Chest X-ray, AP view. Patient: 38 years old, sex F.
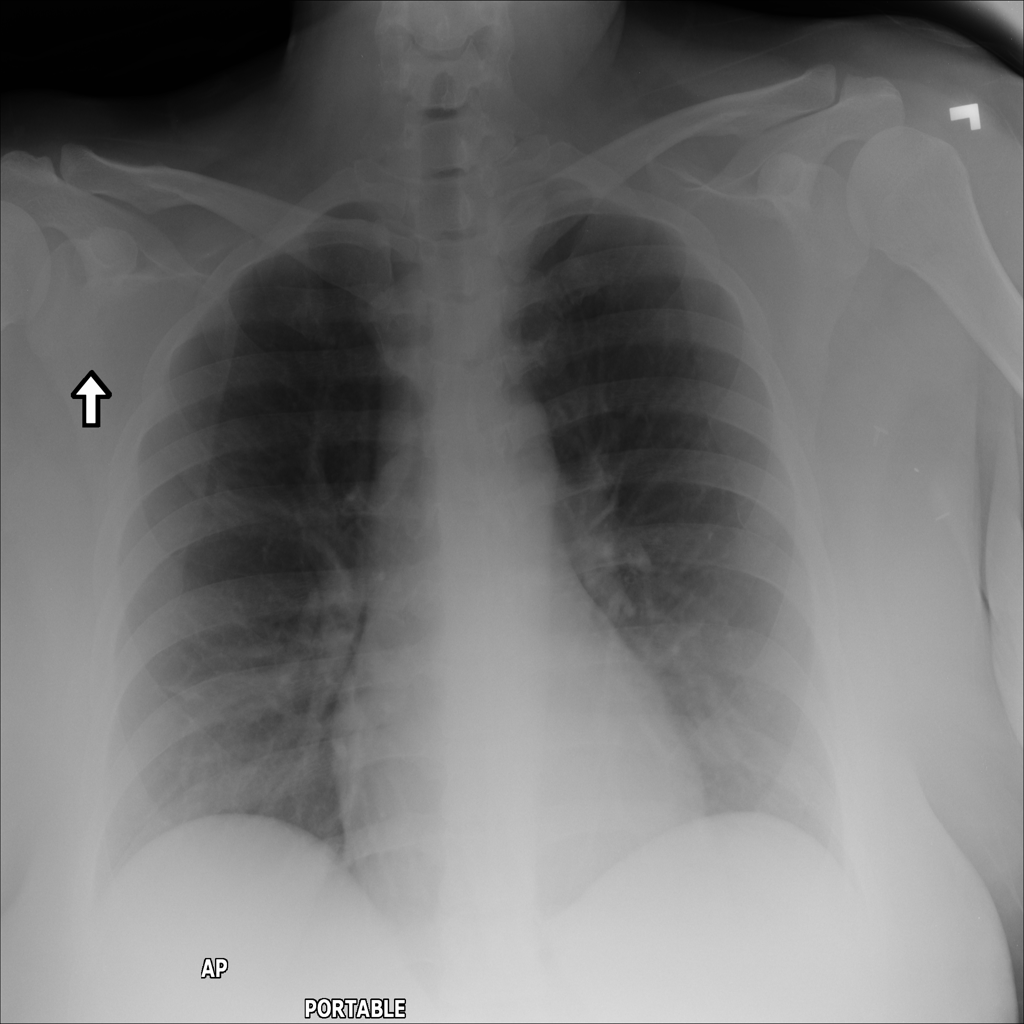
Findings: No Finding